Question: I need an ASP.NET MVC4 Ajax form with a submit button and DropDownLists that post on change.
The problem is that when I make the manual ajax posts when the DropDownList changes I want to turn off the javascript validation.
When I change selection in SelectedShiftModel this is the response, but I want this only if the submit button is clicked.

I made the manual ajax post this way:
'''
$(document).ready(function () {
$('#SelectedShiftModel').change(function () {
var postData = $("#PostData").serialize();
$.post("Create", postData, function (data) {
$('#Fields').html($(data).find('#Fields').html());
});
});
});
'''
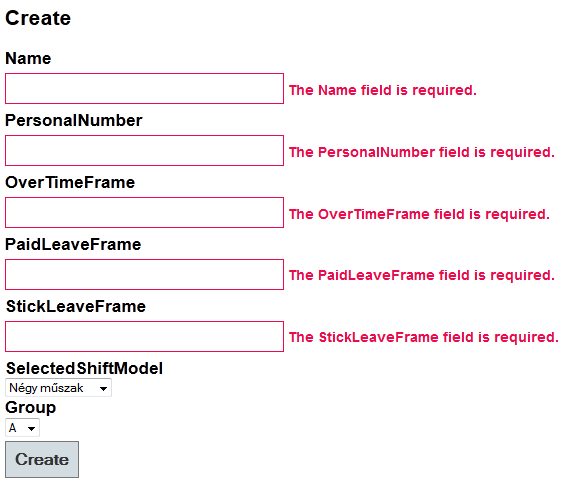
Answer: This is very little code to know how to help you. But from what I see you are adding the form to the screen after the post. When the form comes back from the server it probably has the ModelState.IsValid = false. What you could do is empty the errors dictionary.
Have a look here <URL>